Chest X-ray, AP view. Patient: 54 years old, sex M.
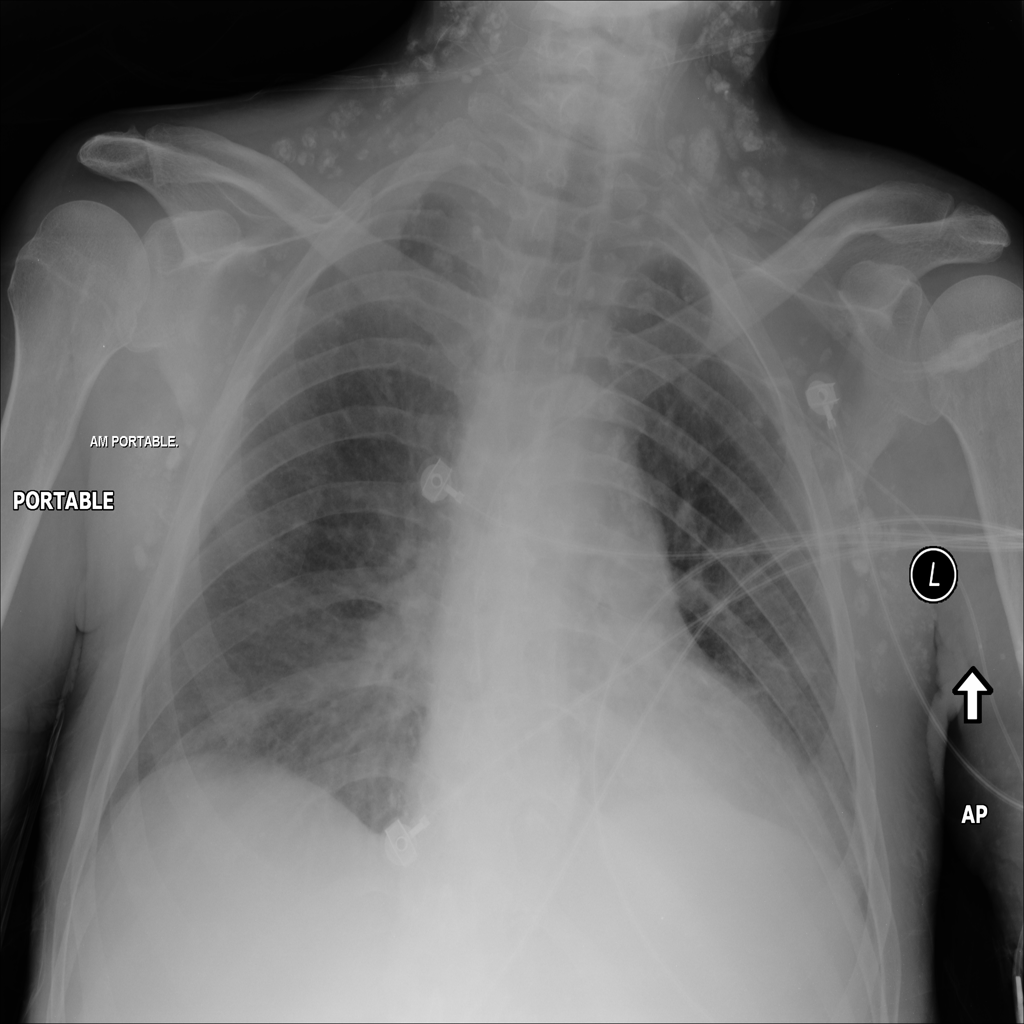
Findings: Infiltration, Pneumonia